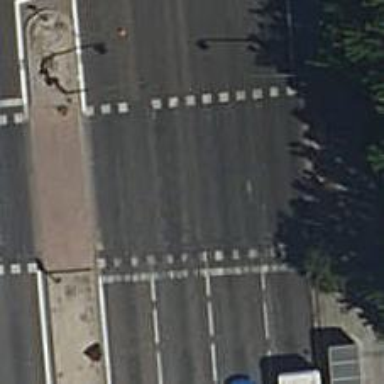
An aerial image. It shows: Road crossing with traffic signals.